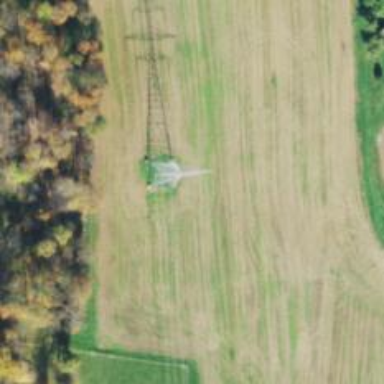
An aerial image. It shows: Lattice structure tower used for power distribution.